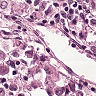
Metastatic tissue present: yes